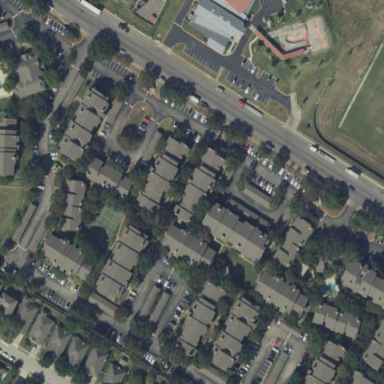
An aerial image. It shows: Residential area with apartments.